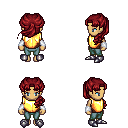
a pixel art fantasy rpg character, female body template, human, tanned skin, gold chest armor, teal pants, brunette princess hairstyle, white cloth bracers, metal boots, four views (front, back, left, right), 2x2 character sprite sheet, small pixel art, hard edges, no anti-aliasing